Question: I have a parent div which is '150 * 150px' and a child div which is '3000 * 3000px'.
I want move the child inside the parent div, like this:

How can I do this?
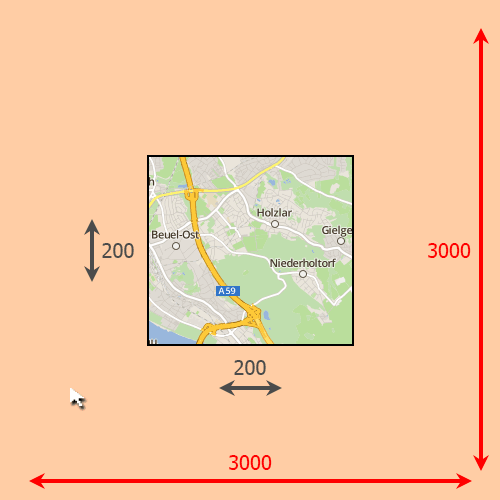
Answer: Yo can do that with jquery
'$("#child").draggable({ containment: 'parent' });'